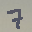
Label: 7